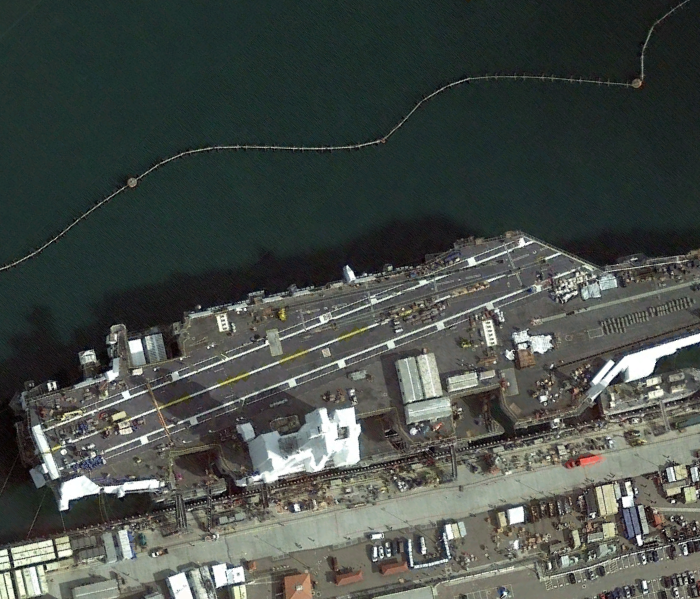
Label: aircraft_carrier